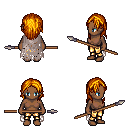
a pixel art fantasy rpg character, female body template, human, dark skin, gray tattered cape, gold greaves, dark blonde long hairstyle, spear, four views (front, back, left, right), 2x2 character sprite sheet, small pixel art, hard edges, no anti-aliasing